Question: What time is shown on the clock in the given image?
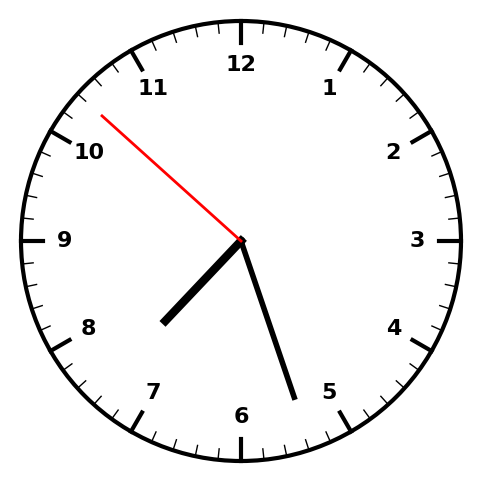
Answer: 07:26:52